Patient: sex F, age 72
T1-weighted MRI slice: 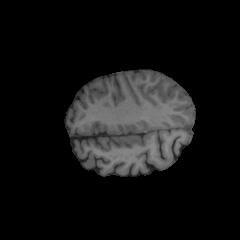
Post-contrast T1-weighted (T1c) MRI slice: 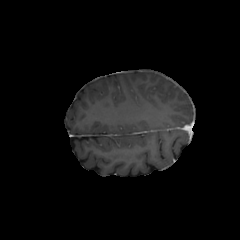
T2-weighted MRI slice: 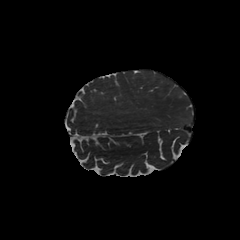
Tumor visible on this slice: no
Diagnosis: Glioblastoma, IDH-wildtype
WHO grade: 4